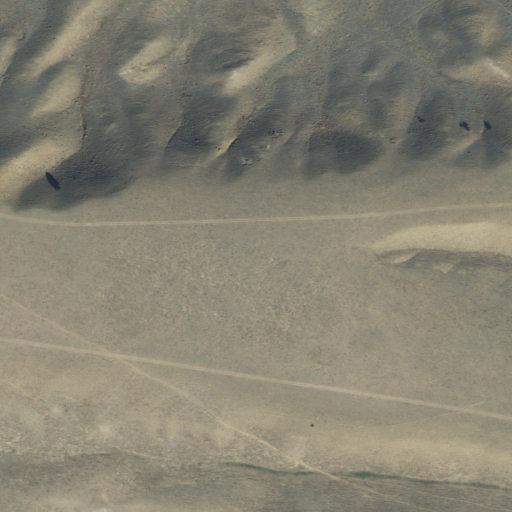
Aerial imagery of valley in Montana named Sand Hollow containing grassland and shrub